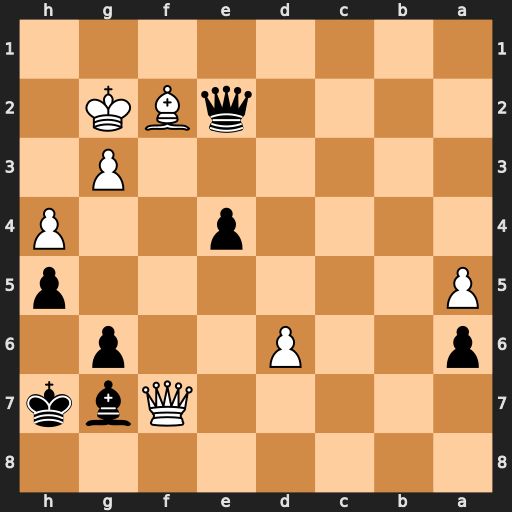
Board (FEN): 8/5Qbk/p2P2p1/P6p/4p2P/6P1/4qBK1/8
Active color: b
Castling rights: -
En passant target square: -
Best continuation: e3 d7 exf2